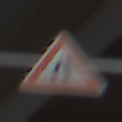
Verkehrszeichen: EinseitigVerengteFahrbahnLinks
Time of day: MorningAfternoon
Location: Outdoor (Urban)
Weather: Clear
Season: NotSpecified
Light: Natural